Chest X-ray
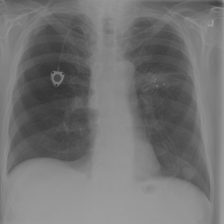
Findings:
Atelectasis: negative
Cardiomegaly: negative
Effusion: negative
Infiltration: negative
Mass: negative
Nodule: positive
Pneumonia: negative
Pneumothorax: negative
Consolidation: negative
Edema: negative
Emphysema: negative
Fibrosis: negative
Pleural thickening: negative
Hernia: negative